Field crop: maize
Growth stage: 2
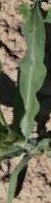
Species: maize